Question: I wrote code for Admob. This is my layout.xml file code:
'''
<RelativeLayout xmlns:android="http://schemas.android.com/apk/res/android"
xmlns:tools="http://schemas.android.com/tools"
android:layout_width="match_parent"
android:layout_height="match_parent"
android:background="#ffffff"
android:id="@+id/relativeLayoutHomeParent"
tools:context=".Home" xmlns:app="http://schemas.android.com/apk/lib/com.google.ads">
<RelativeLayout
android:id="@+id/relativeLayoutHomeTopBar"
android:layout_width="match_parent"
android:layout_height="50dp"
android:layout_alignParentLeft="true"
android:layout_alignParentTop="true" >
<TextView
android:id="@+id/textView1"
android:text="Home"
style="@style/screen_title"
android:layout_width="wrap_content"
android:layout_height="wrap_content" />
<ImageView
android:id="@+id/imageViewHomeSettings"
android:layout_width="22dp"
android:layout_height="22dp"
android:layout_alignParentRight="true"
android:layout_centerVertical="true"
android:src="@drawable/set_settings"
android:layout_marginRight="10dp" />
</RelativeLayout>
<View
android:id="@+id/view1"
android:layout_width="match_parent"
android:layout_height="5dp"
android:layout_below="@+id/relativeLayoutHomeTopBar"
android:background="@drawable/shadow" />
<ListView
android:id="@+id/listViewHome"
android:layout_width="match_parent"
android:layout_height="match_parent"
android:divider="#BDBDBD"
android:dividerHeight="1dp"
android:layout_below="@+id/view1" >
</ListView>
<com.google.ads.AdView
android:id="@+id/adView"
android:layout_width="wrap_content"
android:layout_height="wrap_content"
android:layout_alignParentBottom="true"
android:layout_alignParentLeft="true"
app:adSize="BANNER"
app:adUnitId="a1512f50d8c3692"
app:loadAdOnCreate="true"
app:testDevices="TEST_EMULATOR, TEST_DEVICE_ID" >
</com.google.ads.AdView>
'''
Output:

my activity.java code:
'''
package com.walletapp;
import android.app.Activity;
import android.app.AlertDialog;
import android.app.AlertDialog.Builder;
import android.content.DialogInterface;
import android.content.Intent;
import android.content.pm.ActivityInfo;
import android.database.sqlite.SQLiteDatabase;
import android.os.Bundle;
import android.view.KeyEvent;
import android.view.View;
import android.view.View.OnClickListener;
import android.widget.AdapterView;
import android.widget.AdapterView.OnItemClickListener;
import android.widget.ArrayAdapter;
import android.widget.ImageView;
import android.widget.LinearLayout;
import android.widget.ListView;
import android.widget.RelativeLayout;
import android.widget.TextView;
import android.widget.Toast;
import com.google.ads.AdRequest;
import com.google.ads.AdSize;
import com.google.ads.AdView;
public class Home extends Activity
{
ListView listview_home;
ImageView imageview_settings;
SQLiteDatabase database;
String database_name = "WalletAppDatabase";
private AdView adView;
@Override
protected void onCreate(Bundle savedInstanceState)
{
super.onCreate(savedInstanceState);
setContentView(R.layout.activity_home);
this.setRequestedOrientation(ActivityInfo.SCREEN_ORIENTATION_PORTRAIT);
imageview_settings = (ImageView) findViewById(R.id.imageViewHomeSettings);
imageview_settings.setClickable(true);
imageview_settings.setOnClickListener(new OnClickListener() {
@Override
public void onClick(View v)
{
startActivity(new Intent(Home.this, Settings.class));
}
});
String[] home_items = new String[] {"All", "Categories", "Tags", "Favourites"};
ArrayAdapter<String> adapter = new ArrayAdapter<String>(this, R.layout.single_row_home, R.id.textViewSingleRowHome, home_items);
listview_home = (ListView) findViewById(R.id.listViewHome);
listview_home.setAdapter(adapter);
listview_home.setOnItemClickListener(new OnItemClickListener()
{
@Override
public void onItemClick(AdapterView<?> arg0, View arg1, int arg2, long arg3)
{
String selected = ((TextView) arg1.findViewById(R.id.textViewSingleRowHome)).getText().toString();
switch(arg2)
{
case 0:
Toast.makeText(getBaseContext(), "Yet to be code for "+selected, Toast.LENGTH_SHORT).show();
break;
case 1:
Toast.makeText(getBaseContext(), "Yet to be code for "+selected, Toast.LENGTH_SHORT).show();
break;
case 2:
Toast.makeText(getBaseContext(), "Yet to be code for "+selected, Toast.LENGTH_SHORT).show();
break;
case 3:
Toast.makeText(getBaseContext(), "Yet to be code for "+selected, Toast.LENGTH_SHORT).show();
break;
}
}
}
);
adView = new AdView(this, AdSize.BANNER, "a1512f50d8c3692");
RelativeLayout layout = (RelativeLayout)findViewById(R.id.relativeLayoutHomeParent);
layout.addView(adView);
adView.loadAd(new AdRequest());
}
@Override
public boolean onKeyDown(int keyCode, KeyEvent event)
{
if(keyCode == KeyEvent.KEYCODE_BACK && event.getRepeatCount() == 0)
{
showQuitDialog();
return true;
}
return super.onKeyDown(keyCode, event);
}
private void showQuitDialog()
{
AlertDialog.Builder adb = new Builder(this);
adb.setTitle("Warning !!!");
adb.setMessage("Are you sure you want to quit ?");
adb.setIcon(R.drawable.ic_launcher);
adb.setPositiveButton("Yes",new DialogInterface.OnClickListener()
{
public void onClick(DialogInterface arg0, int arg1)
{
if(database.isOpen())
database.close();
finish();
}
}
);
adb.setNegativeButton("No",new DialogInterface.OnClickListener()
{
public void onClick(DialogInterface arg0, int arg1)
{
arg0.dismiss();
}
}
);
AlertDialog ad = adb.create();
ad.show();
}
@Override
public void onDestroy()
{
if (adView != null)
{
adView.destroy();
}
super.onDestroy();
}
}
'''
I want the bar that is on the top(yes that black bar), on the bottom of the screen. I also wrote for it but it showed the output as the above image.
Also i dont understand that which one is the admob banner, the top one or the bottom one ?? Can anyone please explain the difference these two bars. Actually i am new to this. This is the first time i've code for admob. Please help me to learn on this.
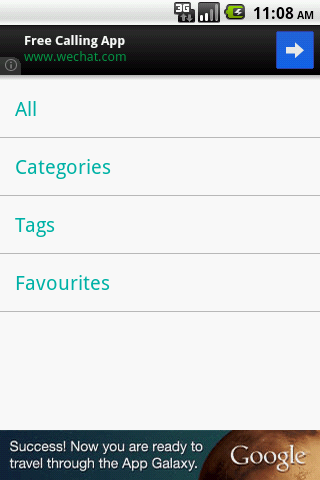
Answer: Just remove this:
'''
adView = new AdView(this, AdSize.BANNER, "a1512f50d8c3692");
RelativeLayout layout = (RelativeLayout)findViewById(R.id.relativeLayoutHomeParent);
layout.addView(adView);
adView.loadAd(new AdRequest());
'''
You already have an adView in your xml layout.
Instead, do this:
'''
adView = (AdView) findViewById(R.id.adView);
adView.loadAd(new AdRequest());
'''
However, you might want to edit that AdRequest before loading the ad. That's actually optional and up to you, but your revenue will (supposedly) increase if you do it.
And, please, before copy-pasting code in SO, format it first. In Eclipse you just have to press 'Ctrl + Shift + F'